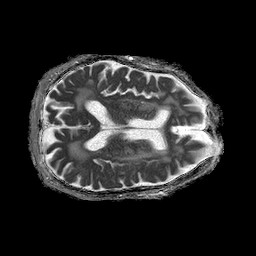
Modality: ADC
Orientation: axial
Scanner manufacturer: philips
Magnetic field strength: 1.5 T
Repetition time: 4.6 s
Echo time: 0.09059 s